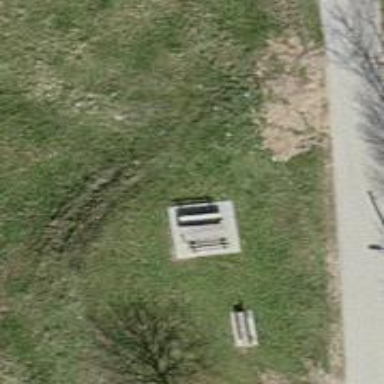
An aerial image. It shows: Picnic table located in leisure land area.